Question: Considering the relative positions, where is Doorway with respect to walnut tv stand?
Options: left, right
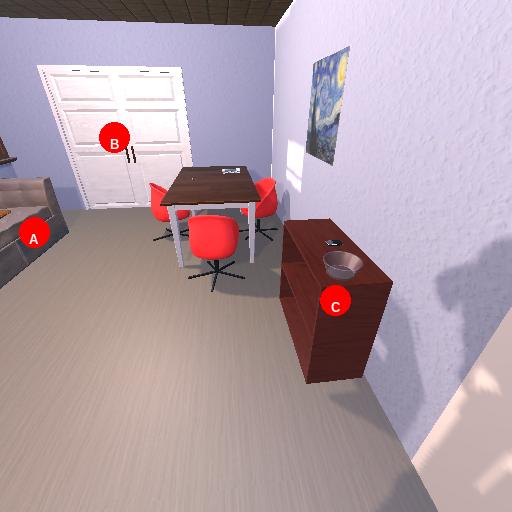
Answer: left